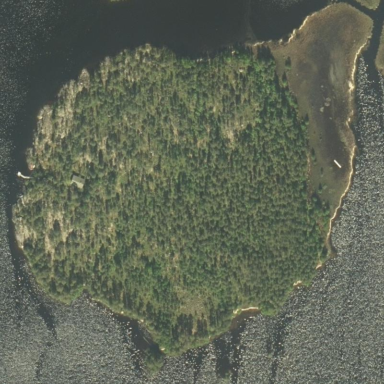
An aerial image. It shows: Islet.